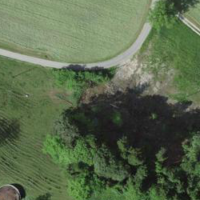
EUNIS habitat code: 44
Species observed at this site:
Pernis apivorus